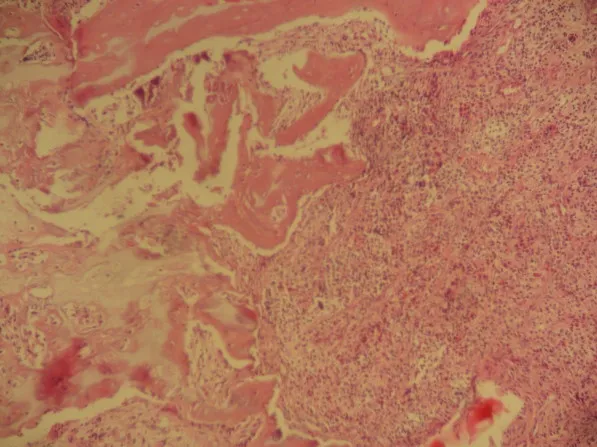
(H&E). Langerhans cell histiocytosis of the bone. Collections of eosinophils and mononuclear Langerhans cells. x10.
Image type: pathology (h&e)